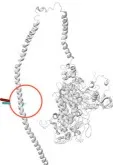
Effects of MYH7 c.2723T>C mutation on molecular protein structure. (C,D) The mCSM tool used to predict protein stability revealed a decline in Gibbs free energy, indicating an unstable protein structure associated with this mutation.
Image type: radiology (ct)